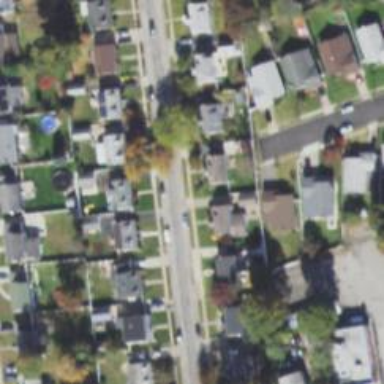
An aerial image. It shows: Sidewalk.